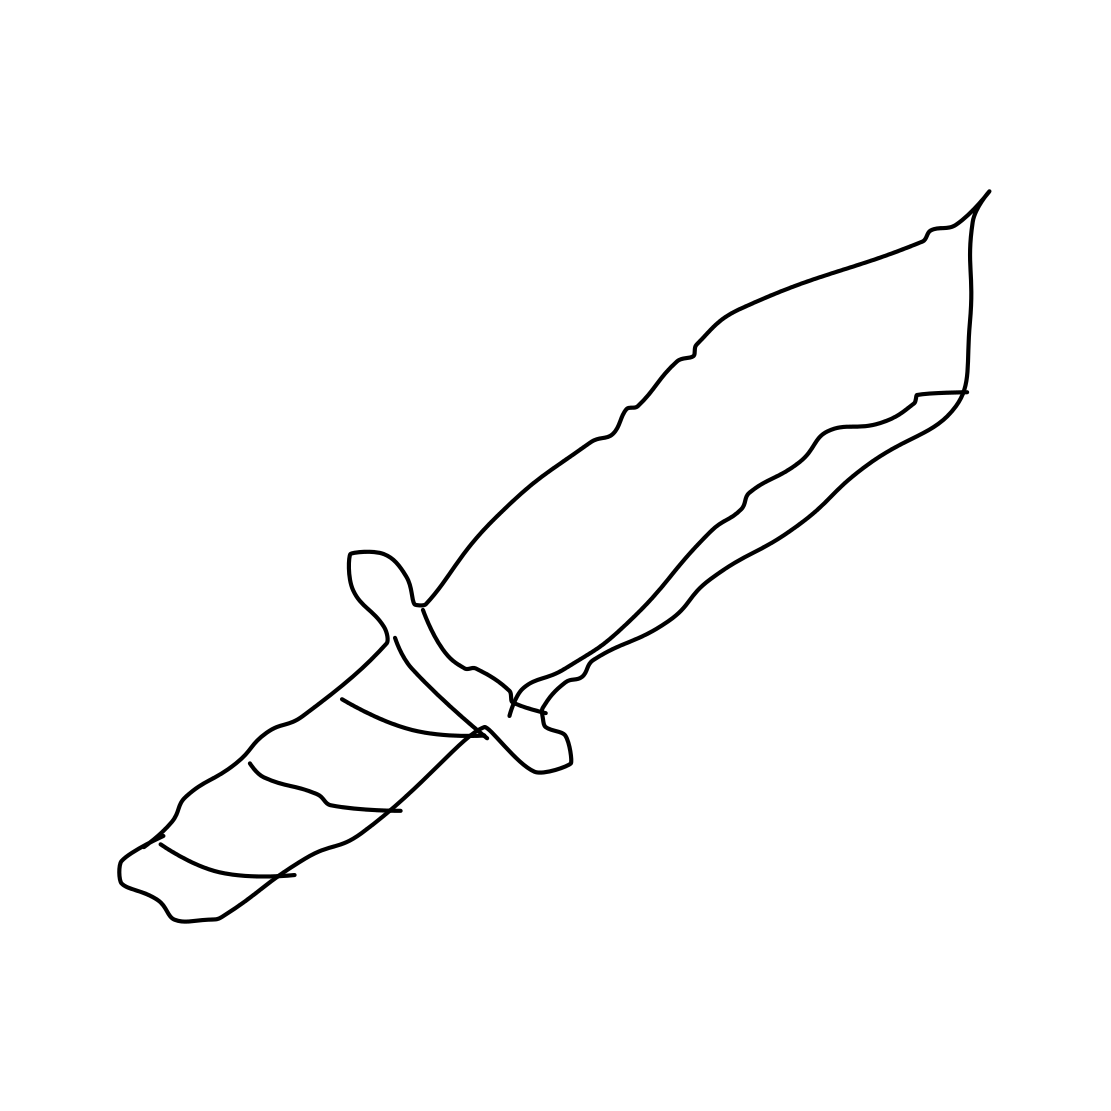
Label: knife